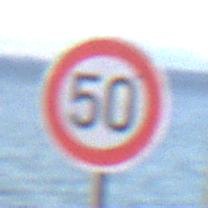
Verkehrszeichen: Geschwindigkeit50
Umgebung: Outdoor, Suburban
Tageszeit: SunriseSunset
Wetter: PartlyCloudy
Licht: Natural
Jahreszeit: NotSpecified
Kontrast: LowContrast